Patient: sex F, age 58
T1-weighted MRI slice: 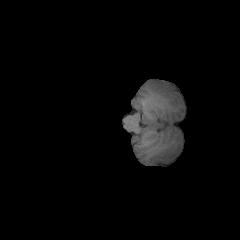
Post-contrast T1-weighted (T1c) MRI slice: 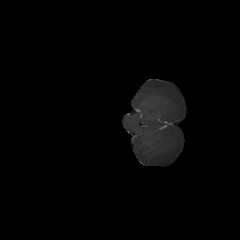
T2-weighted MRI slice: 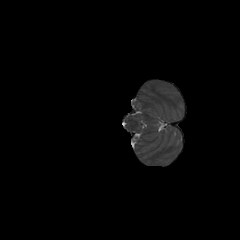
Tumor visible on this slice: no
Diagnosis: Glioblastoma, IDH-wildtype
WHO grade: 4